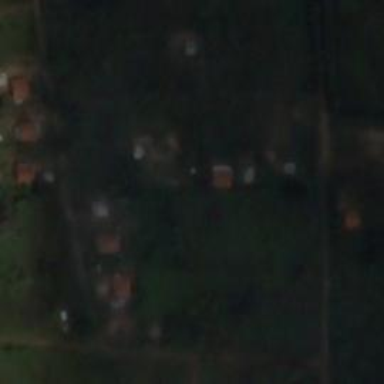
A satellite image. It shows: Village.